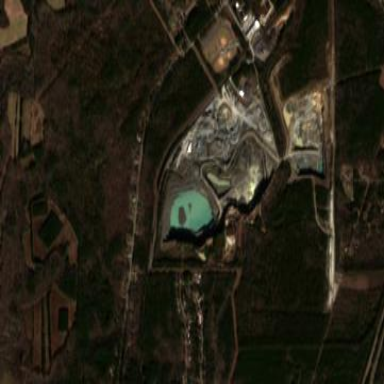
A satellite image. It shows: Quarry used for extracting aggregate resources.